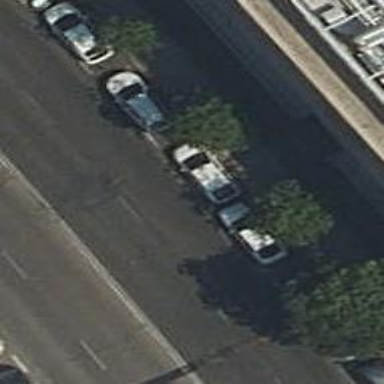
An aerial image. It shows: Taxi stand.